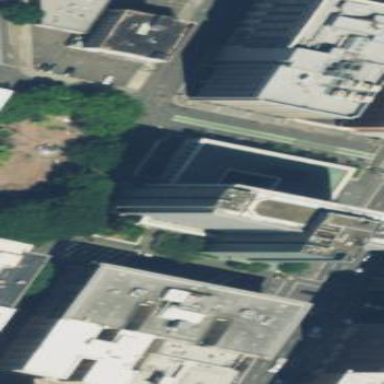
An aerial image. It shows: Office building.